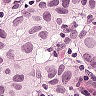
Metastatic tissue present: yes